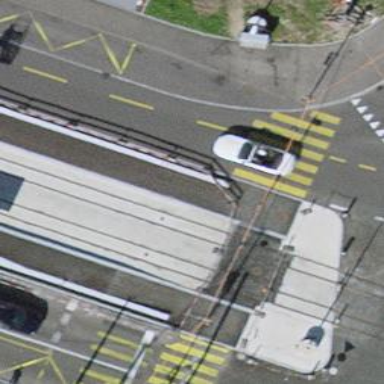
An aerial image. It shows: Tram crossing on the railway.